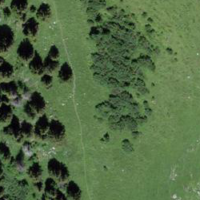
EUNIS habitat code: 23
Species observed at this site:
Veronica chamaedrys